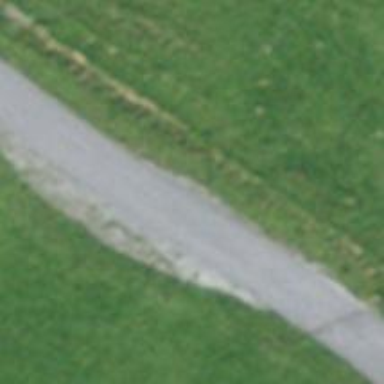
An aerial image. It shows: Passing place on the road.